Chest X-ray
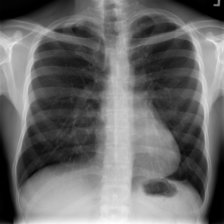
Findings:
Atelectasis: negative
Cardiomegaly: negative
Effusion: positive
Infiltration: positive
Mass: negative
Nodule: negative
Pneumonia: negative
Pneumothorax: negative
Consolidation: negative
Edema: negative
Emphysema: negative
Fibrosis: negative
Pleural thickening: negative
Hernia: negative